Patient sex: F
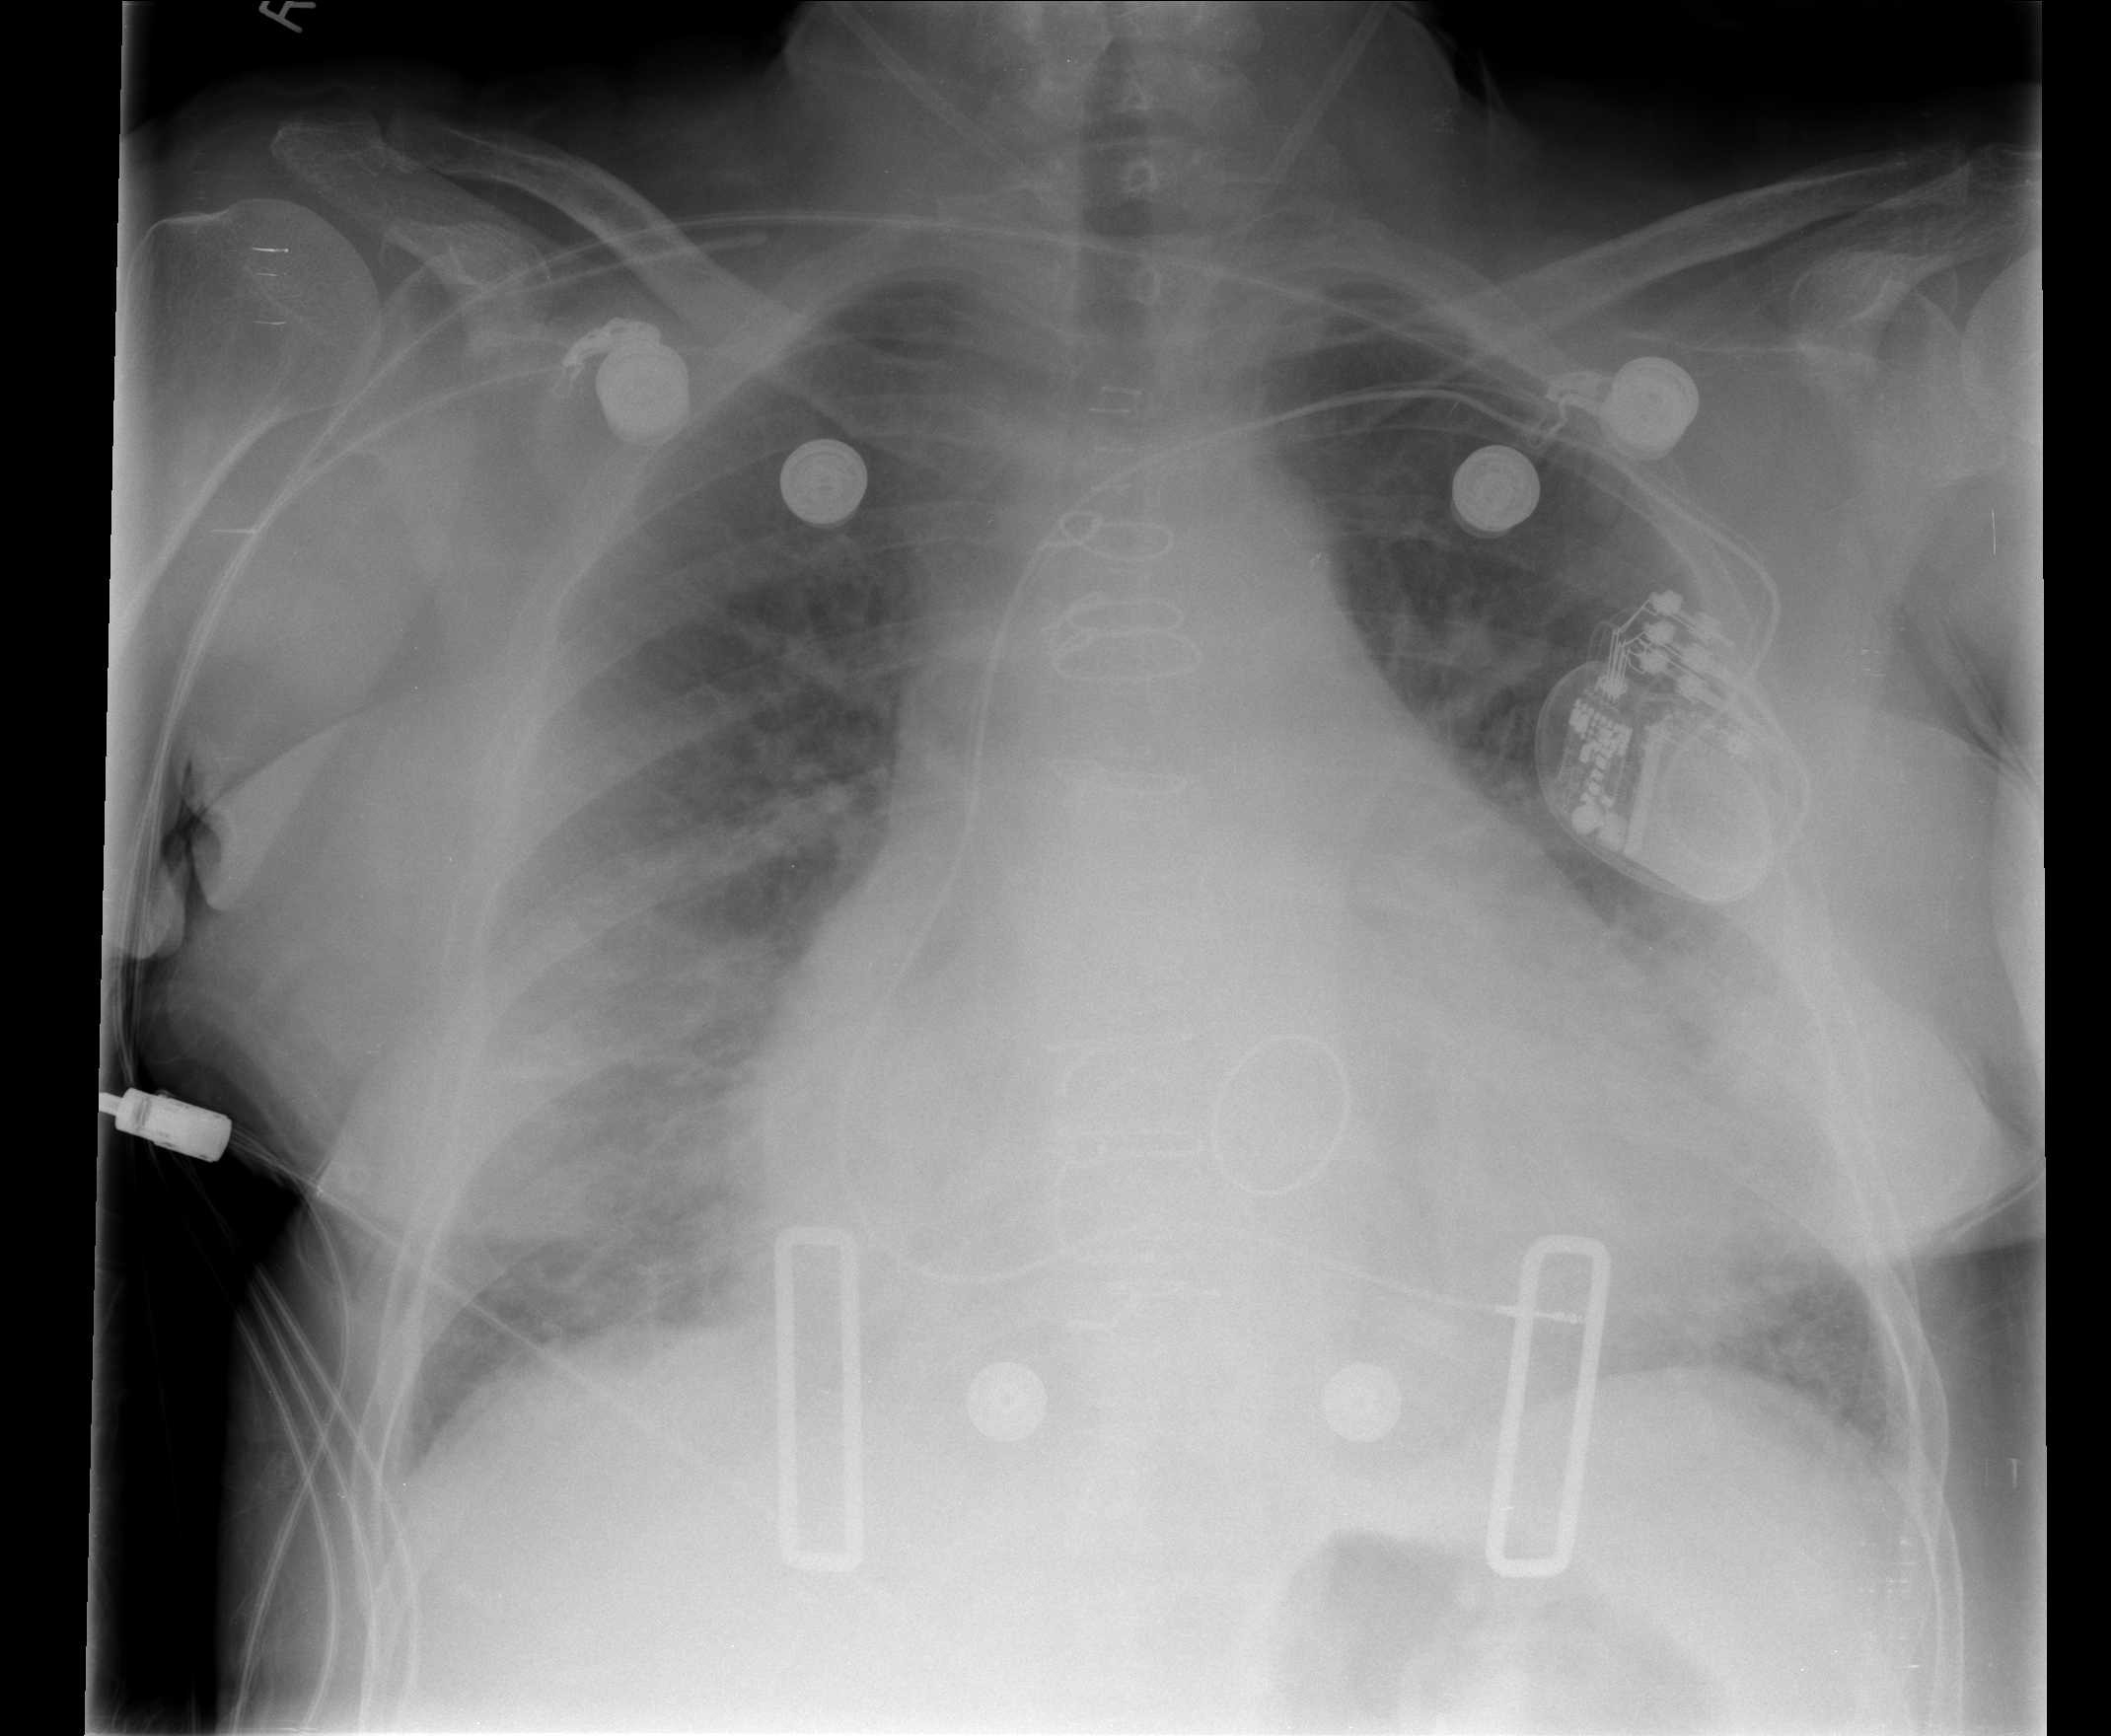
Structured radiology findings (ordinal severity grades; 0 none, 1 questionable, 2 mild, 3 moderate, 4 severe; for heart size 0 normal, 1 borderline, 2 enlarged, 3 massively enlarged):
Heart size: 3
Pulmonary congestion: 2
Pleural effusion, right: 0
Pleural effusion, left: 0
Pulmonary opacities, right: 2
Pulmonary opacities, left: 1
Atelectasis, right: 2
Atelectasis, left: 2